Question: I have a dataframe called 'Cdata'
It has multiple columns with multiple strings in each one of them
I'm looking for a way to choose from each columns the expression I need an then sum up the numbers from the last one which contains numbers.
Here's the excel file:

i'm looking for a way to sort and sum it up. Example:
'''
Select Cdata$Gender = "Female" & Cdata$Month = "2020-01" & Cdata$District = "North" & Cdata$Age = '25-34' &
Cdata$Religion = 'Christian'
'''
and sum column Jobseekers for all these values. Then I need to plot this data and show the difference between christian unemployed females from the north and south, or the difference between march and april and do statistic tests.
here's an example of outcome:
'''
Month District Age Gender Religion Occupation JobSeekers
2020-01 North 25-34 Female Christian Unprofessional workers 3258
'''
I tried to explain it with minimum lines so it'll be informative and directly instead of long and clumsy. Please consider me as a newbie here and be merciful if I made any mistakes.
Here's the dput for structure:
'''
structure(
list(
Month = c(
"2020-01",
"2020-01",
"2020-01",
"2020-01",
"2020-01",
"2020-01"
),
District = c("Dan", "Dan", "Dan", "Dan",
"Dan", "Dan"),
Age = c("U17", "U17", "U17", "18-24", "18-24",
"18-24"),
Gender = c("Male", "Male", "Female", "Male", "Male",
"Male"),
Education = c("None", "None", "None", "None", "None",
"None"),
Disability = c("None", "None", "None", "None", "None",
"None"),
Religion = c("Jewish", "Muslims", "Other", "Jewish",
"Jewish", "Jewish"),
Occupation = c(
"Unprofessional workers",
"Sales and costumer service",
"Undefined",
"Production and construction",
"Academic degree",
"Practical engineers and technicians"
),
JobSeekers = c(2L,
1L, 1L, 1L, 1L, 1L),
GMI = c(0L, 0L, 0L, 0L, 0L, 0L),
ACU = c(0L,
0L, 0L, 0L, 0L, 0L),
NACU = c(2L, 1L, 1L, 1L, 1L, 1L),
NewSeekers = c(0L,
0L, 0L, 0L, 0L, 1L),
NewFiredSeekers = c(0L, 0L, 0L, 0L, 0L,
1L)
),
row.names = c(NA, 6L),
class = "data.frame"
)
'''
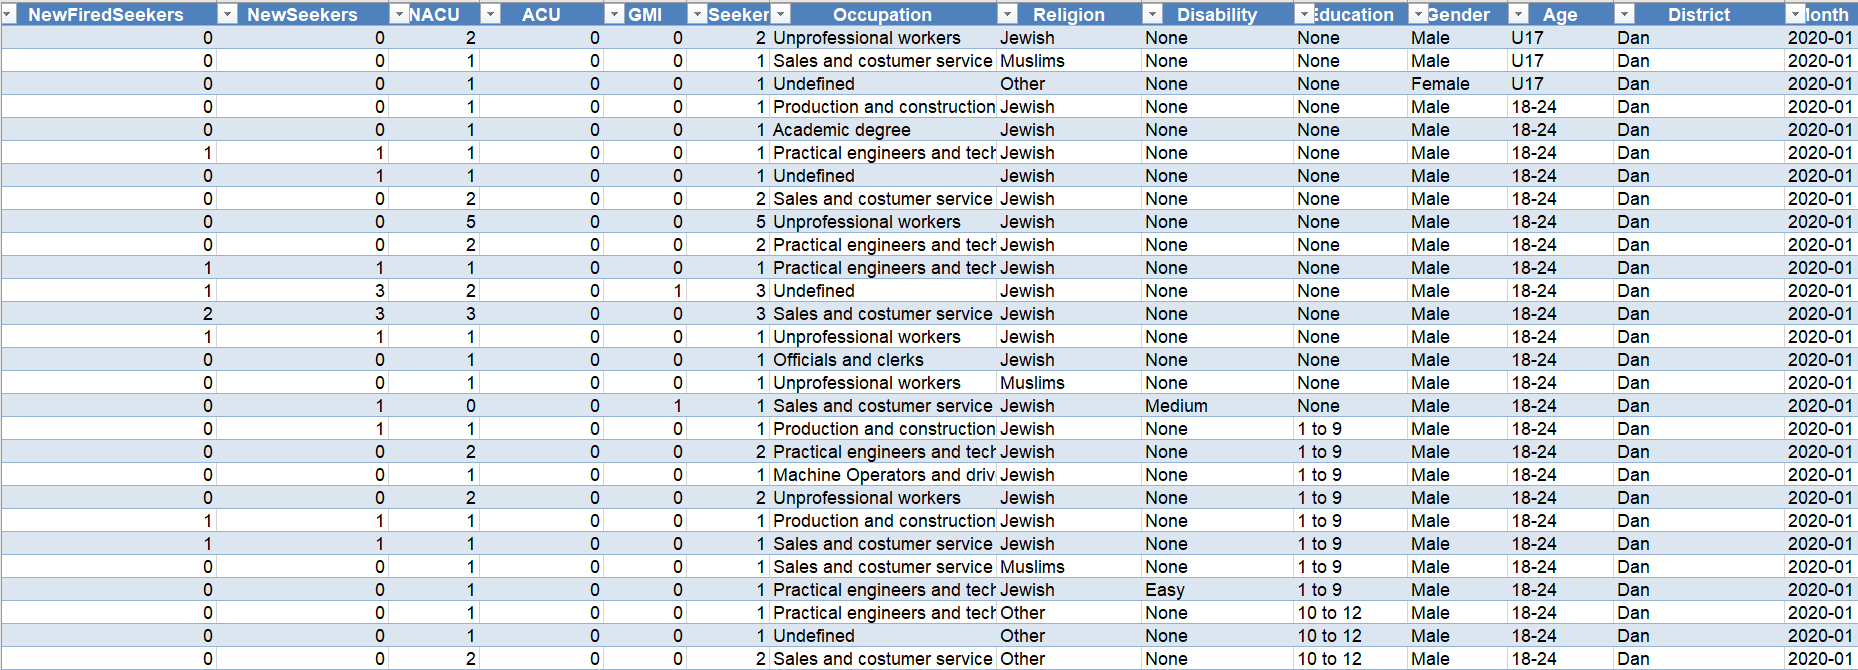
Answer: Thank you, Moshep. I've put your toy data into a tibble called 'data'. Having done that, I can filter to get the subset you're interested in like this:
'''
library(tidyverse)
data <- as_tibble(data)
data %>% filter(
Gender == "Female",
Month == "2020-01",
District == "Dan",
Age == '25-34',
Religion == 'Christian'
)
'''
Unfortunately, based on your toy data, that gives me an empty dataset:
'''
# A tibble: 0 x 14
# ... with 14 variables: Month <chr>, District <chr>, Age <chr>, Gender <chr>, Education <chr>, Disability <chr>, Religion <chr>, Occupation <chr>,
# JobSeekers <int>, GMI <int>, ACU <int>, NACU <int>, NewSeekers <int>, NewFiredSeekers <int>
'''
But in principle I could then group and summarise the data as you wish. Based on all the toy data, this would be:
'''
data %>%
group_by(District) %>%
summarise(JobSeekers=sum(JobSeekers))
'''
Giving
'''
# A tibble: 1 x 2
District JobSeekers
<chr> <int>
1 Dan 7
'''
I'll leave you to have a go at doing the tests and creating the plots.